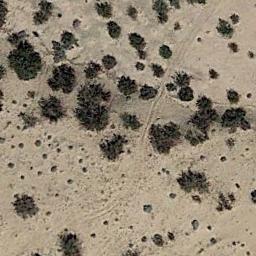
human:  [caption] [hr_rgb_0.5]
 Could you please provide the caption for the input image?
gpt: Chaparral is half dense and half sparse in the sand .

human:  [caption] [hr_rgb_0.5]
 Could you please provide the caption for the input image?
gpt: Some disconnected chaparrals of different sizes grow in the desert .

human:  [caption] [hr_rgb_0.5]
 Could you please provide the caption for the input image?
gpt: In this jungle, Only the little vegetation can be seen .

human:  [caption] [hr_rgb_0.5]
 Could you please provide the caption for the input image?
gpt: The chaparral is consist of some bushes on the desert .

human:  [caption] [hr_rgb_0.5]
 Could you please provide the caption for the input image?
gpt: The chaparral is thicker above than below .